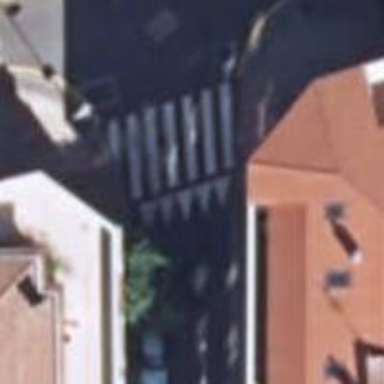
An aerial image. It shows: Uncontrolled zebra pedestrian crossing with traffic calming table.